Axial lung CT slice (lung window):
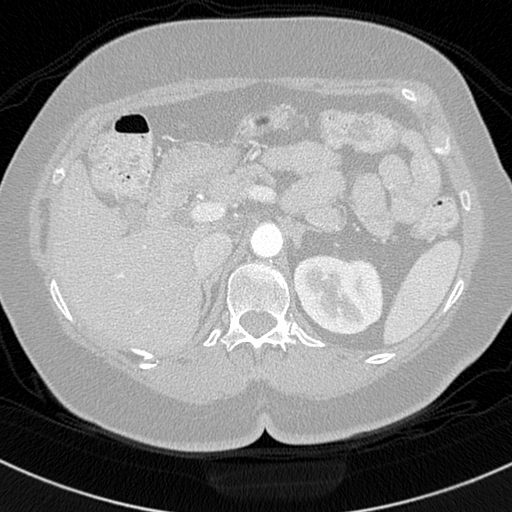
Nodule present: no